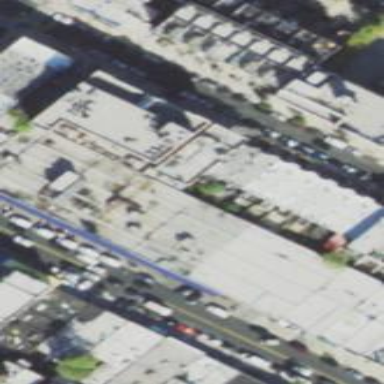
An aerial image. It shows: Commercial building housing supermarket.